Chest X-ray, PA view. Patient: 56 years old, sex M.
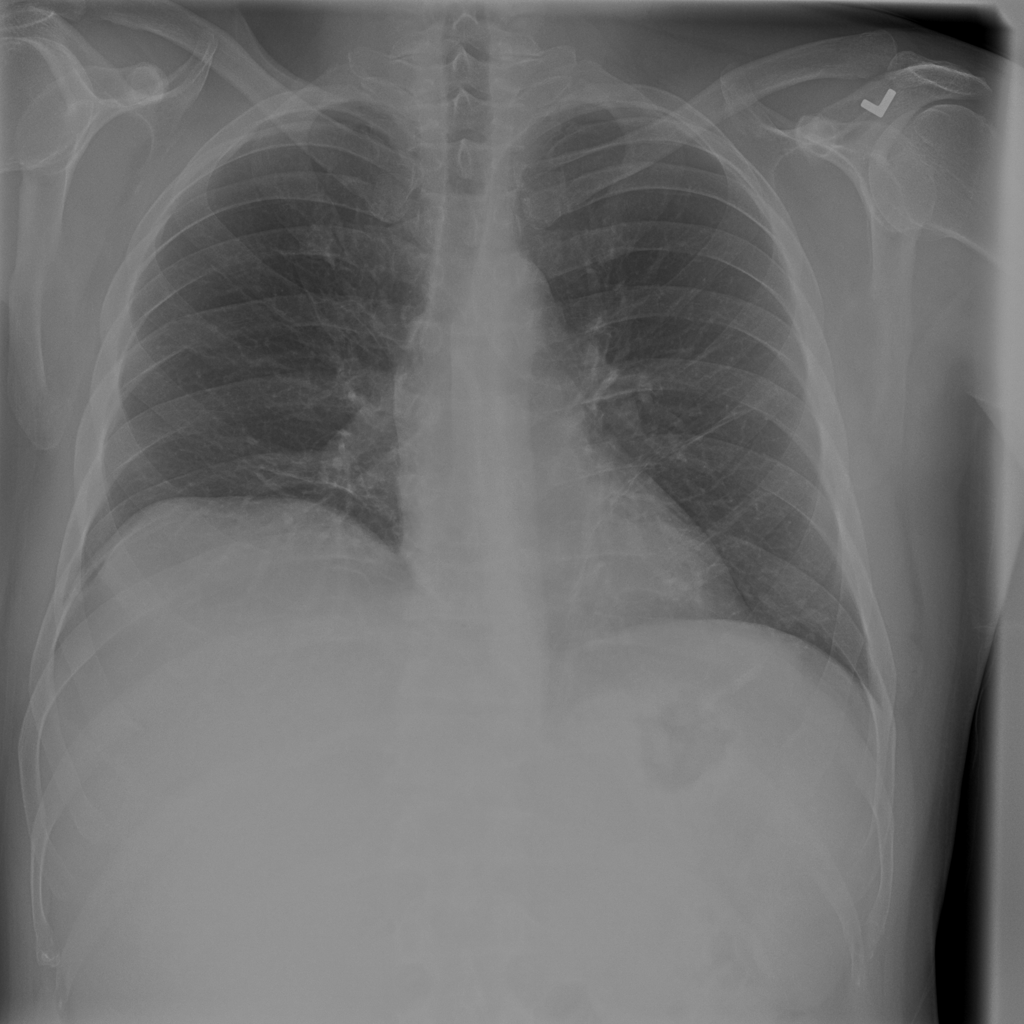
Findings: Atelectasis